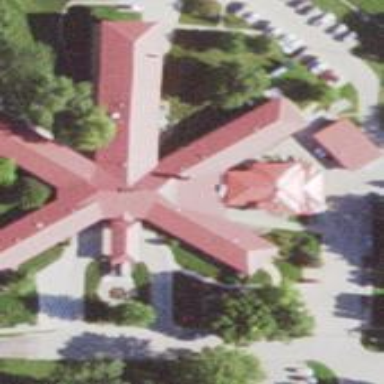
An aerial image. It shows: Nursing home building.